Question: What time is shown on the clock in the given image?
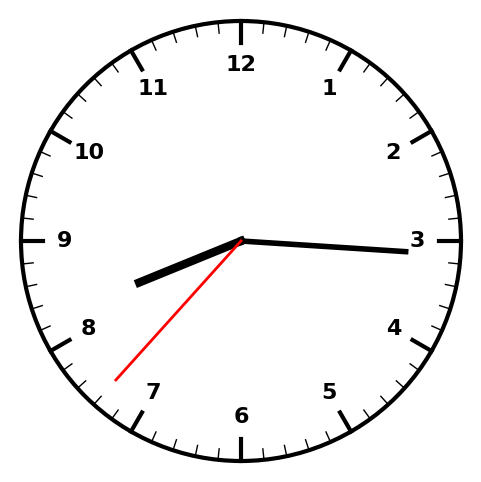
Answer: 08:15:37